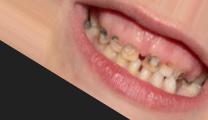
Condition: Caries